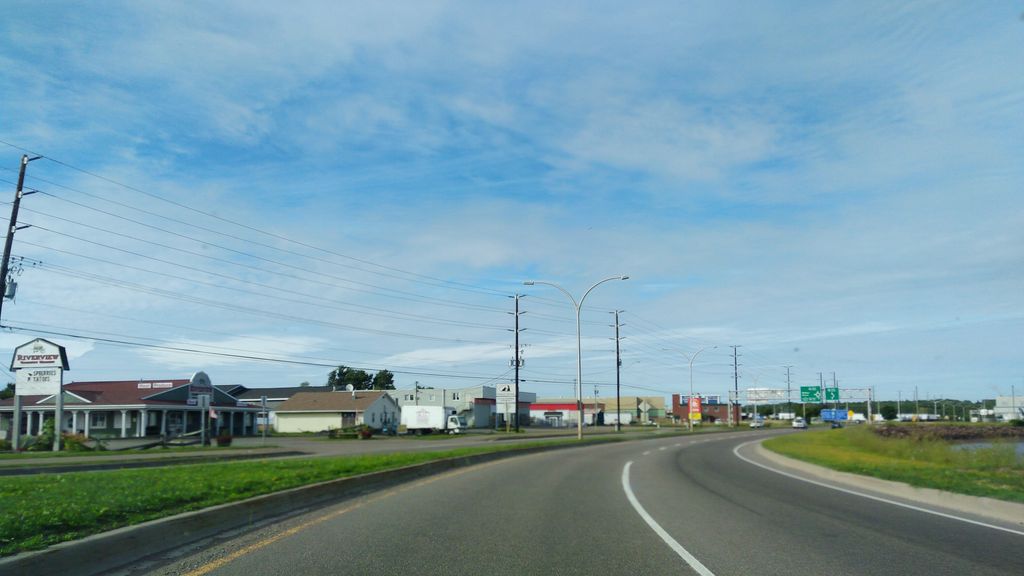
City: charlottetown